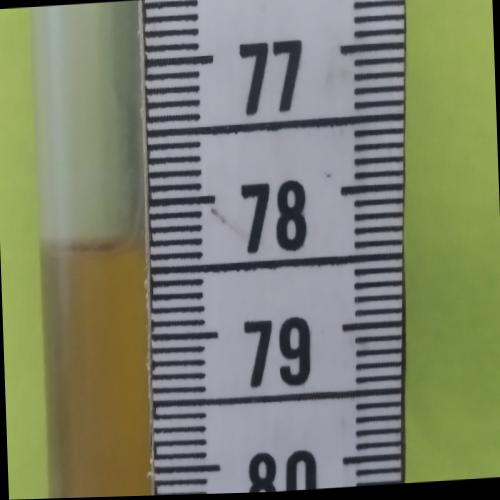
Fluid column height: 78.3 cm